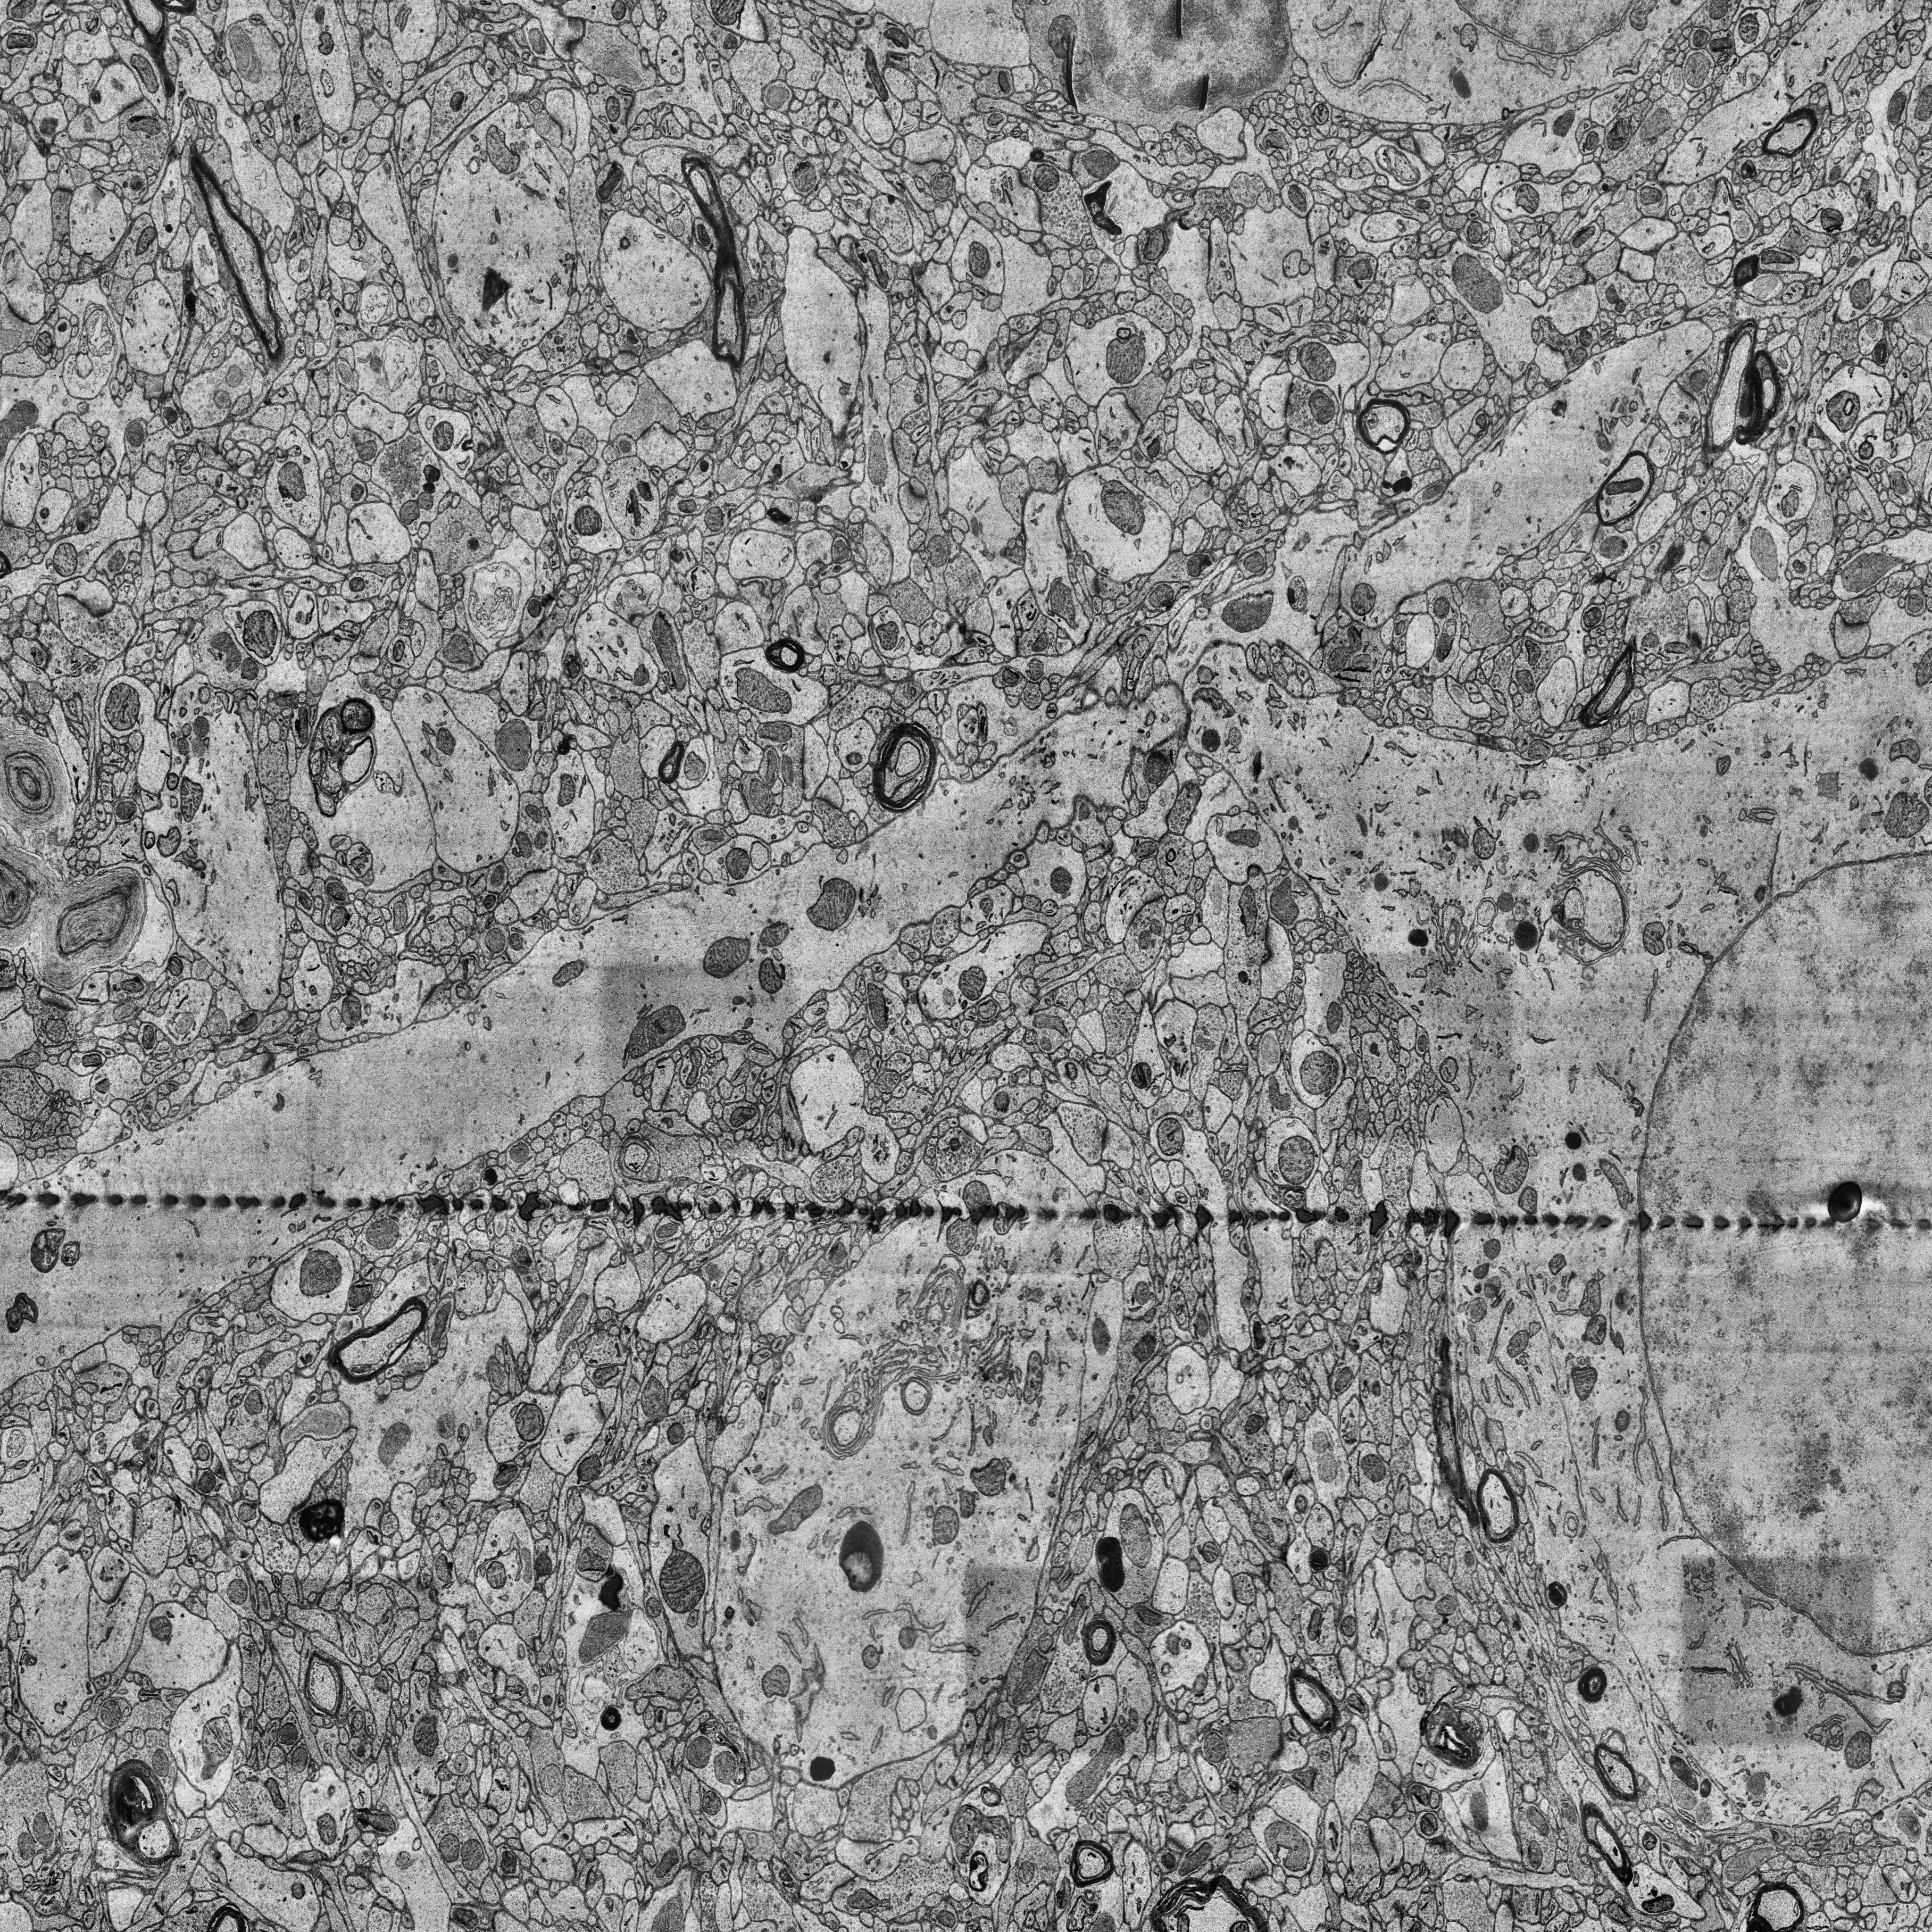
Electron microscopy slice of human cortex tissue
Slice depth (z): 298
Mitochondria instances in slice: 421